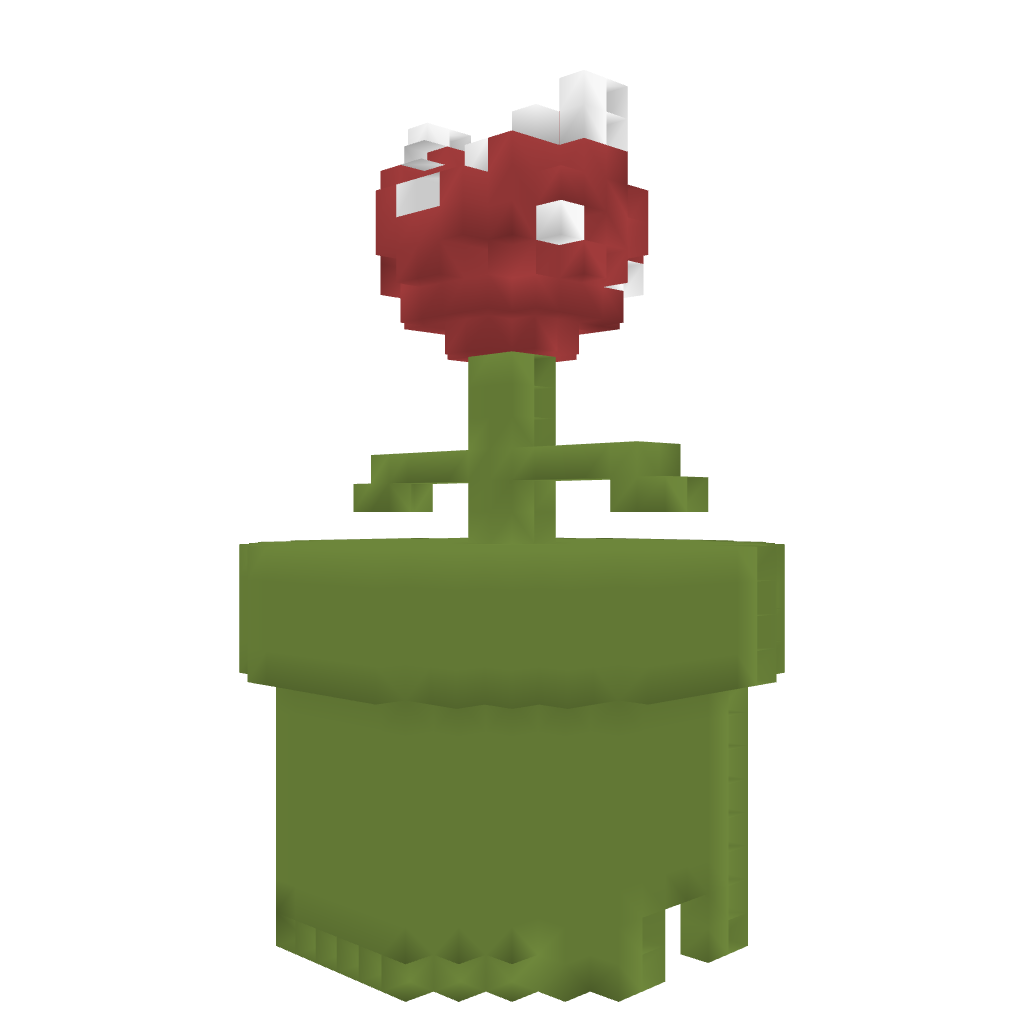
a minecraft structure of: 3d mario pipe _pharna plant high quality green pipe red plant